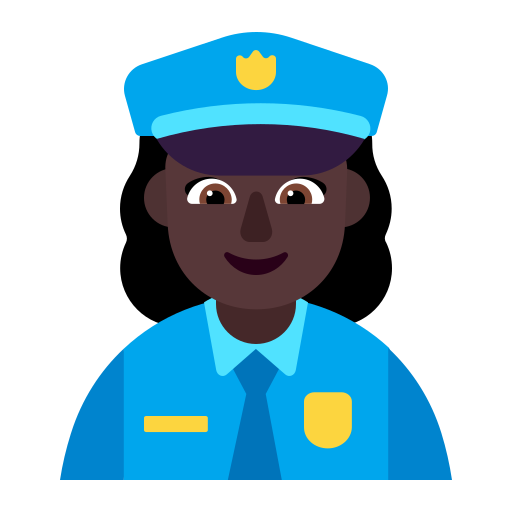
woman police officer flat dark